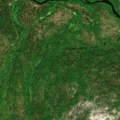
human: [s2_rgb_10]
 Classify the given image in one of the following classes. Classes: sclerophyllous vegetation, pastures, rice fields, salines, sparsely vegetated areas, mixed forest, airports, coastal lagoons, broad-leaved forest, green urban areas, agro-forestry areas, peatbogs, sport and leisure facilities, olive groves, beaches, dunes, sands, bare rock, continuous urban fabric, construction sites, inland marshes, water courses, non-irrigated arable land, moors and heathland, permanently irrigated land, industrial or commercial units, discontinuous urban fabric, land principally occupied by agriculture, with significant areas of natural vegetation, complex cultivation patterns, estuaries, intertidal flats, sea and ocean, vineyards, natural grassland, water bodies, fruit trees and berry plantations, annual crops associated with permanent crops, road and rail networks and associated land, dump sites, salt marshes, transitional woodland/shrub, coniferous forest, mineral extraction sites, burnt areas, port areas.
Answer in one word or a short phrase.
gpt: coniferous forest, bare rock